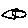
Label: fish